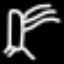
Label: palm tree